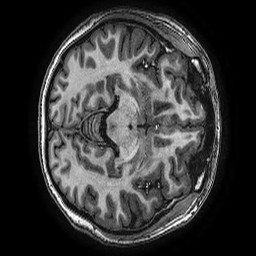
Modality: T1w
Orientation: axial
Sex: female
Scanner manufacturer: ge
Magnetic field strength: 3 T
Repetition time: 0.00766 s
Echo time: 0.003476 s